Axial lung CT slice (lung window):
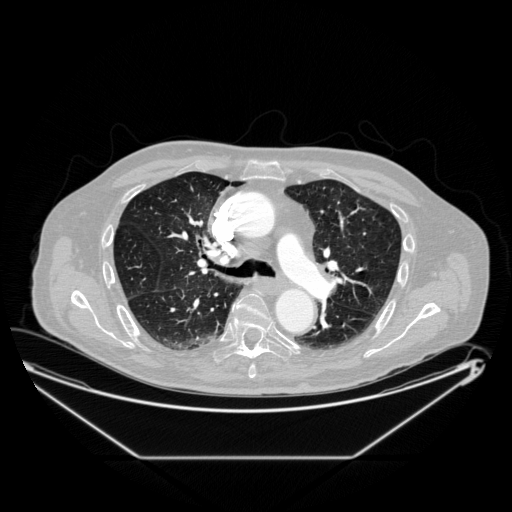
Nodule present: no